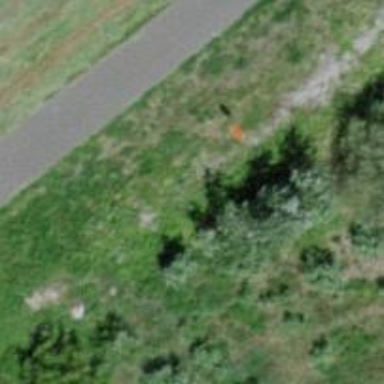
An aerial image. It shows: Pole supporting pipeline marker with roof cover.